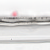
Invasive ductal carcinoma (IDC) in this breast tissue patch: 0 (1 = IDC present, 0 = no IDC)